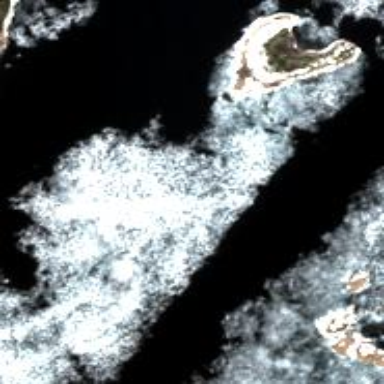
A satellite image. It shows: Island in natural setting.